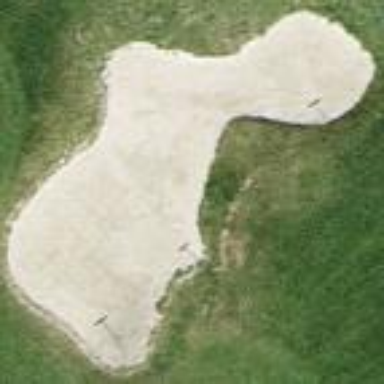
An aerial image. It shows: Sand bunker on golf course.